Question: I was playing with boxplot (and bxp) in Python. For integretion with pyQt I used code from <URL>.
When I'm drawing boxplot in popup, it works fine. When I try to draw some simple plot on the canvas in pyQt (like sin, or like in the examples above), it works fine.
The problem is when i try to draw boxplot on my canvas in pyQt window, only fliers are shown.
Am I doing something wrong? Is there other way to show boxplot in pyQt window?
It looks like this:
My code -s tandalone version
'''
import matplotlib.pyplot as plt
data = [{'med': 6.0, 'q1': 4.0, 'q3': 8.0, 'whislo': 3.0, 'whishi': 10.0, 'fliers': [20, 1]}]
fig, axes = plt.subplots()
axes.bxp(data)
plt.show()
'''
Overrided plot method from <URL>:
'''
data = [{'med': 6.0, 'q1': 4.0, 'q3': 8.0, 'whislo': 3.0, 'whishi': 10.0, 'fliers': [20, 1]}]
ax = self.figure.add_subplot(111)
ax.hold(False)
ax.bxp(data)
self.canvas.draw()
'''
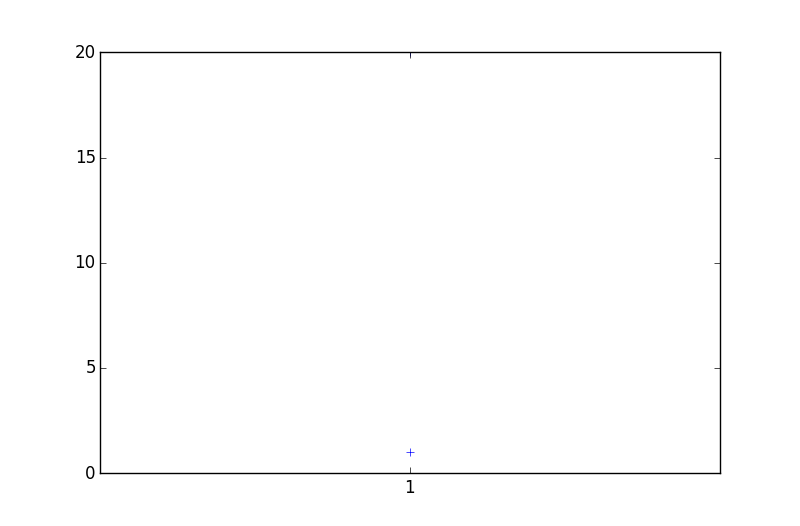
Answer: Hey I've searched for solutions but could not find any good hint. But then I tried to play a little bit
with the code. And somehow it works now (the problem is the line ax.hold(False):
If you call it like this (code from your question):
'''
data = [{'med': 6.0, 'q1': 4.0, 'q3': 8.0, 'whislo': 3.0, 'whishi': 10.0, 'fliers': [20, 1]}]
ax = self.figure.add_subplot(111)
ax.hold(False) // call hold BEFORE bxp(data)
ax.bxp(data)
self.canvas.draw()
'''
This does not work. But now call hold AFTER bxp(data) and it works (I tested it and it worked).
'''
data = [{'med': 6.0, 'q1': 4.0, 'q3': 8.0, 'whislo': 3.0, 'whishi': 10.0, 'fliers': [20, 1]}]
ax = self.figure.add_subplot(111)
ax.bxp(data)
ax.hold(False) // call hold AFTER bxp(data)
self.canvas.draw()
'''
The second version works fine ;)
I hope I could help you with this answer.